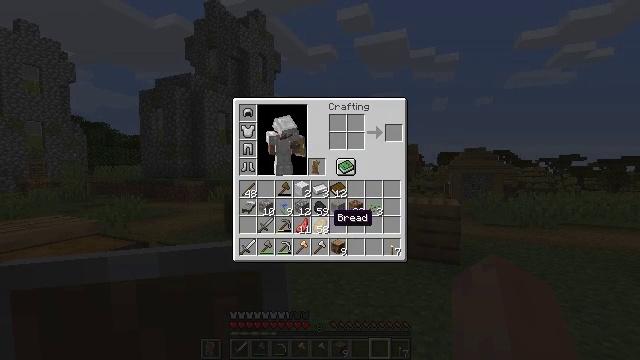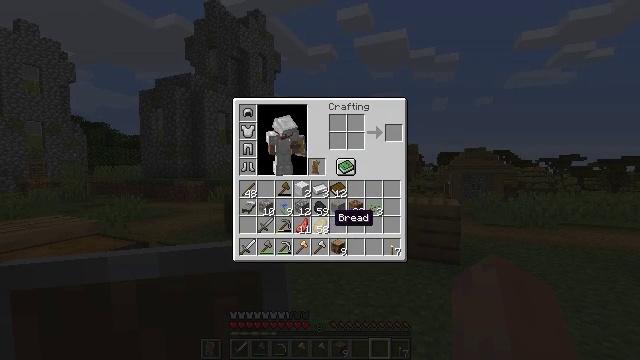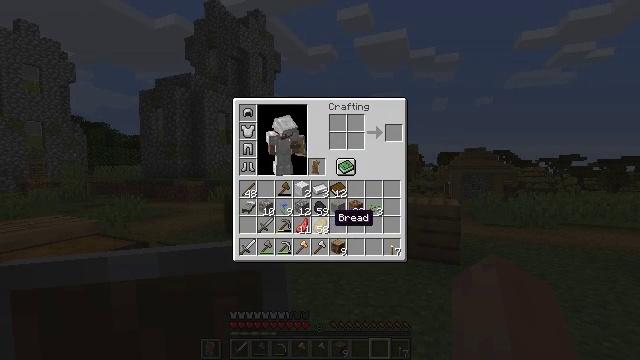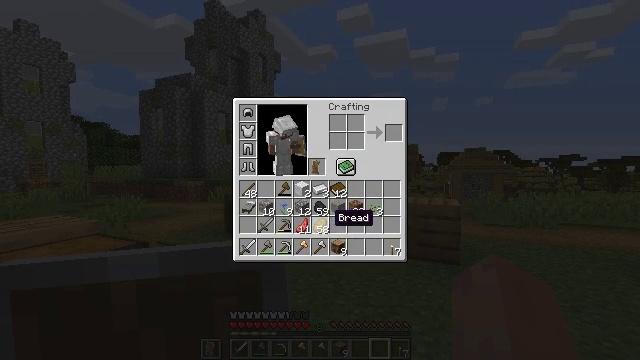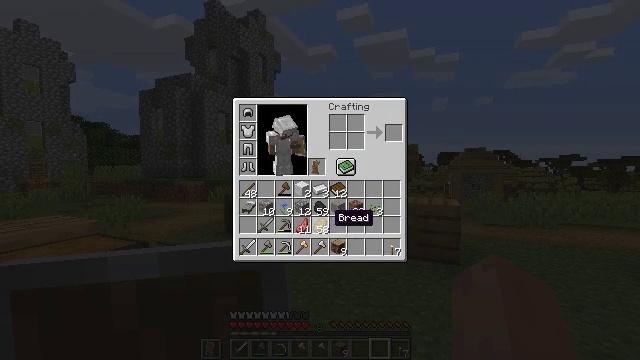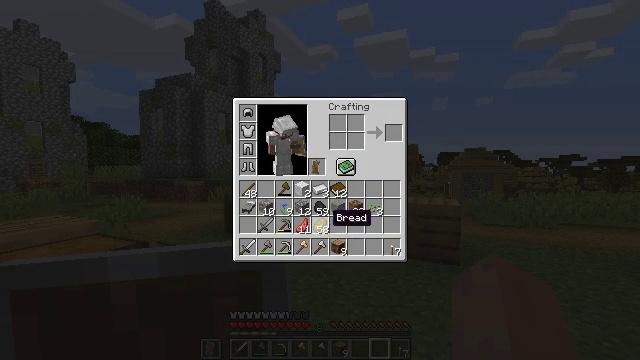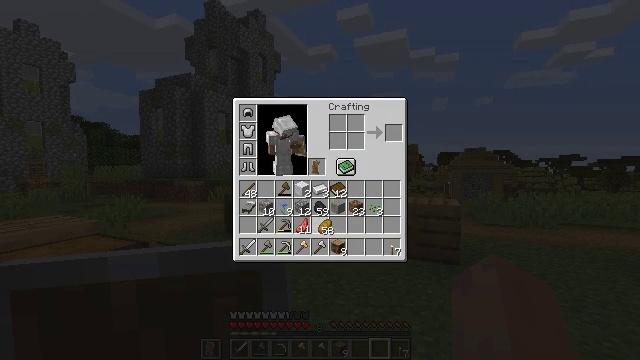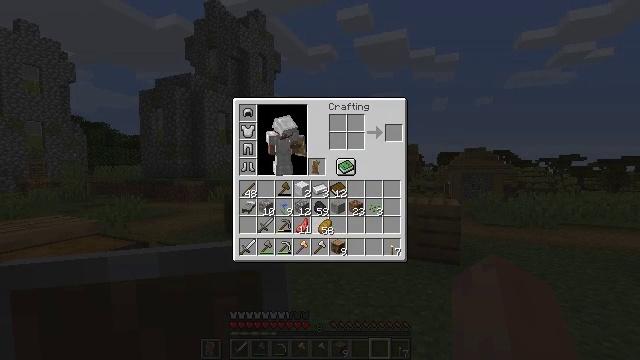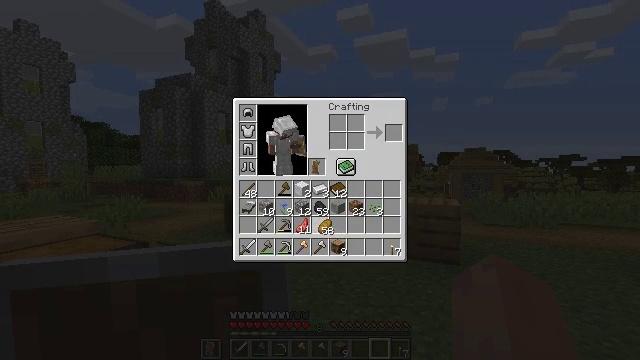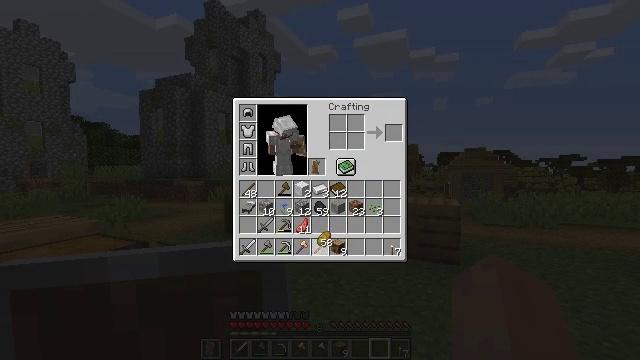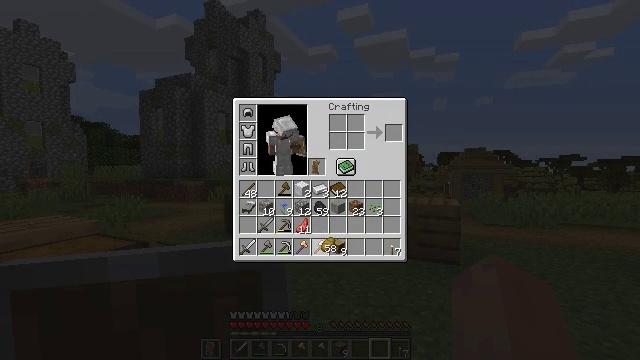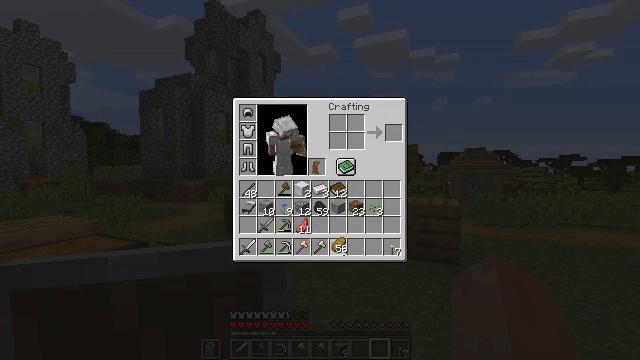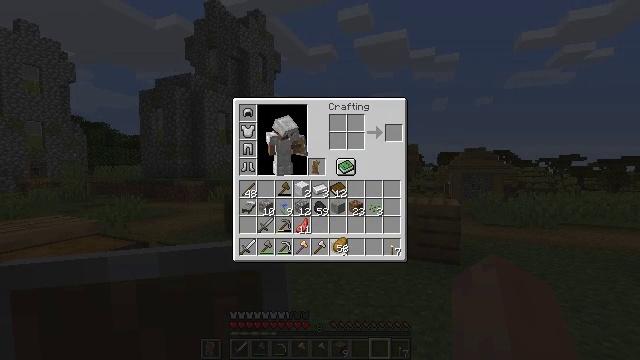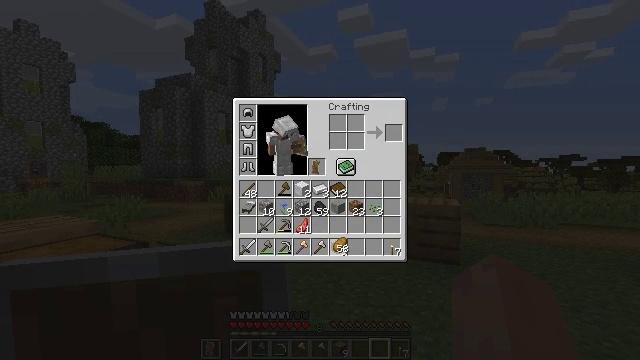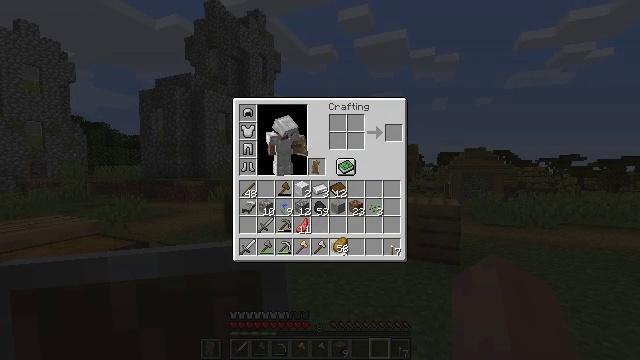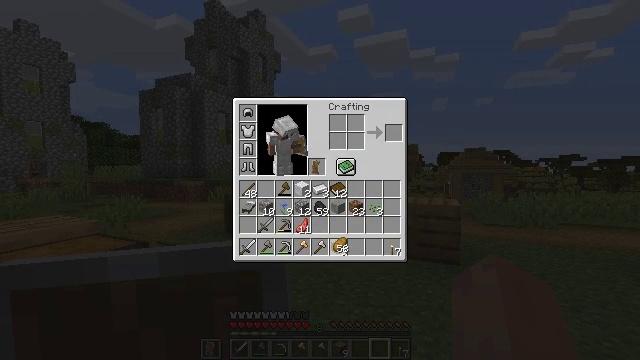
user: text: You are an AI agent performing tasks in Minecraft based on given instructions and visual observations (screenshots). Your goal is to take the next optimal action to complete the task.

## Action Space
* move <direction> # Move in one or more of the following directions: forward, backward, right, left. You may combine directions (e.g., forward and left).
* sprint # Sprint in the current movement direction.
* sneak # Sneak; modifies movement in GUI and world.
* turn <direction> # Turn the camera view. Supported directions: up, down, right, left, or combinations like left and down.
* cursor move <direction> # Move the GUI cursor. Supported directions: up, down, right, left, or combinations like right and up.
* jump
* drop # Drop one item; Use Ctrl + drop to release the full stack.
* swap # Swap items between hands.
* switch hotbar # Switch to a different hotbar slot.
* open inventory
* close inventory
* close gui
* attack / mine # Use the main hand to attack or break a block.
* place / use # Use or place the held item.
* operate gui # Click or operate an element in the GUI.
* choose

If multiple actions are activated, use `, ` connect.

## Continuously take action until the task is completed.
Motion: motion action
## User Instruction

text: Collect oak log for crafting.
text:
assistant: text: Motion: no_op
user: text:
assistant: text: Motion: no_op
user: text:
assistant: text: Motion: no_op
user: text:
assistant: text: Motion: no_op
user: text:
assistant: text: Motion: no_op
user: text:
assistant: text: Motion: operate gui
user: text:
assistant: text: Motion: operate gui
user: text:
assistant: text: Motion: operate gui
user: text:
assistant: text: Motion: cursor move down
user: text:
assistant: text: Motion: no_op
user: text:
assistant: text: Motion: cursor move right
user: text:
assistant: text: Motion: no_op
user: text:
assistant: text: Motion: operate gui
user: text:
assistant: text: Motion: operate gui
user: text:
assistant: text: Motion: operate gui
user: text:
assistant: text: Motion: operate gui
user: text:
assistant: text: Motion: no_op
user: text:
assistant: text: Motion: no_op
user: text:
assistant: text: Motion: no_op
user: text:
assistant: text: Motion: no_op
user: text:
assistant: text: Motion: no_op
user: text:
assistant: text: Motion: no_op
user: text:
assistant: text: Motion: operate gui
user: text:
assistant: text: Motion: operate gui
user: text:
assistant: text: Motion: operate gui
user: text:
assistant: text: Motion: no_op
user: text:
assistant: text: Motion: no_op
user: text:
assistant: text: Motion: no_op
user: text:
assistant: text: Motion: no_op
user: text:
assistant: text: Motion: cursor move right